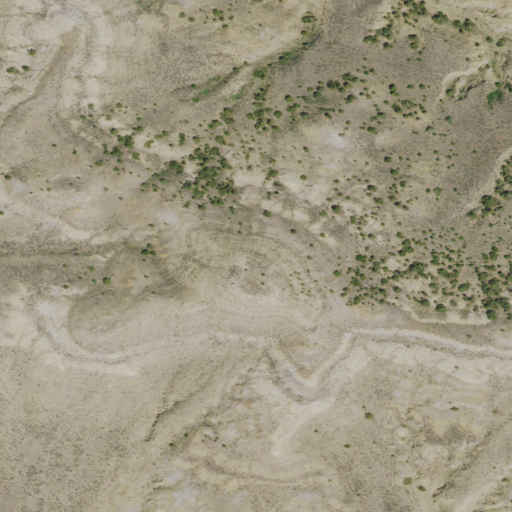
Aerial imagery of mountain in Montana named Chico Buttes containing shrub and grassland